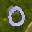
Label: 0